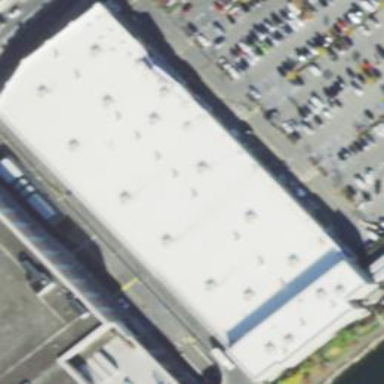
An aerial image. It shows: Retail building.